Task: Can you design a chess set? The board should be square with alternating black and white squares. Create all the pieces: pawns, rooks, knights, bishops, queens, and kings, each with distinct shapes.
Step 3296:
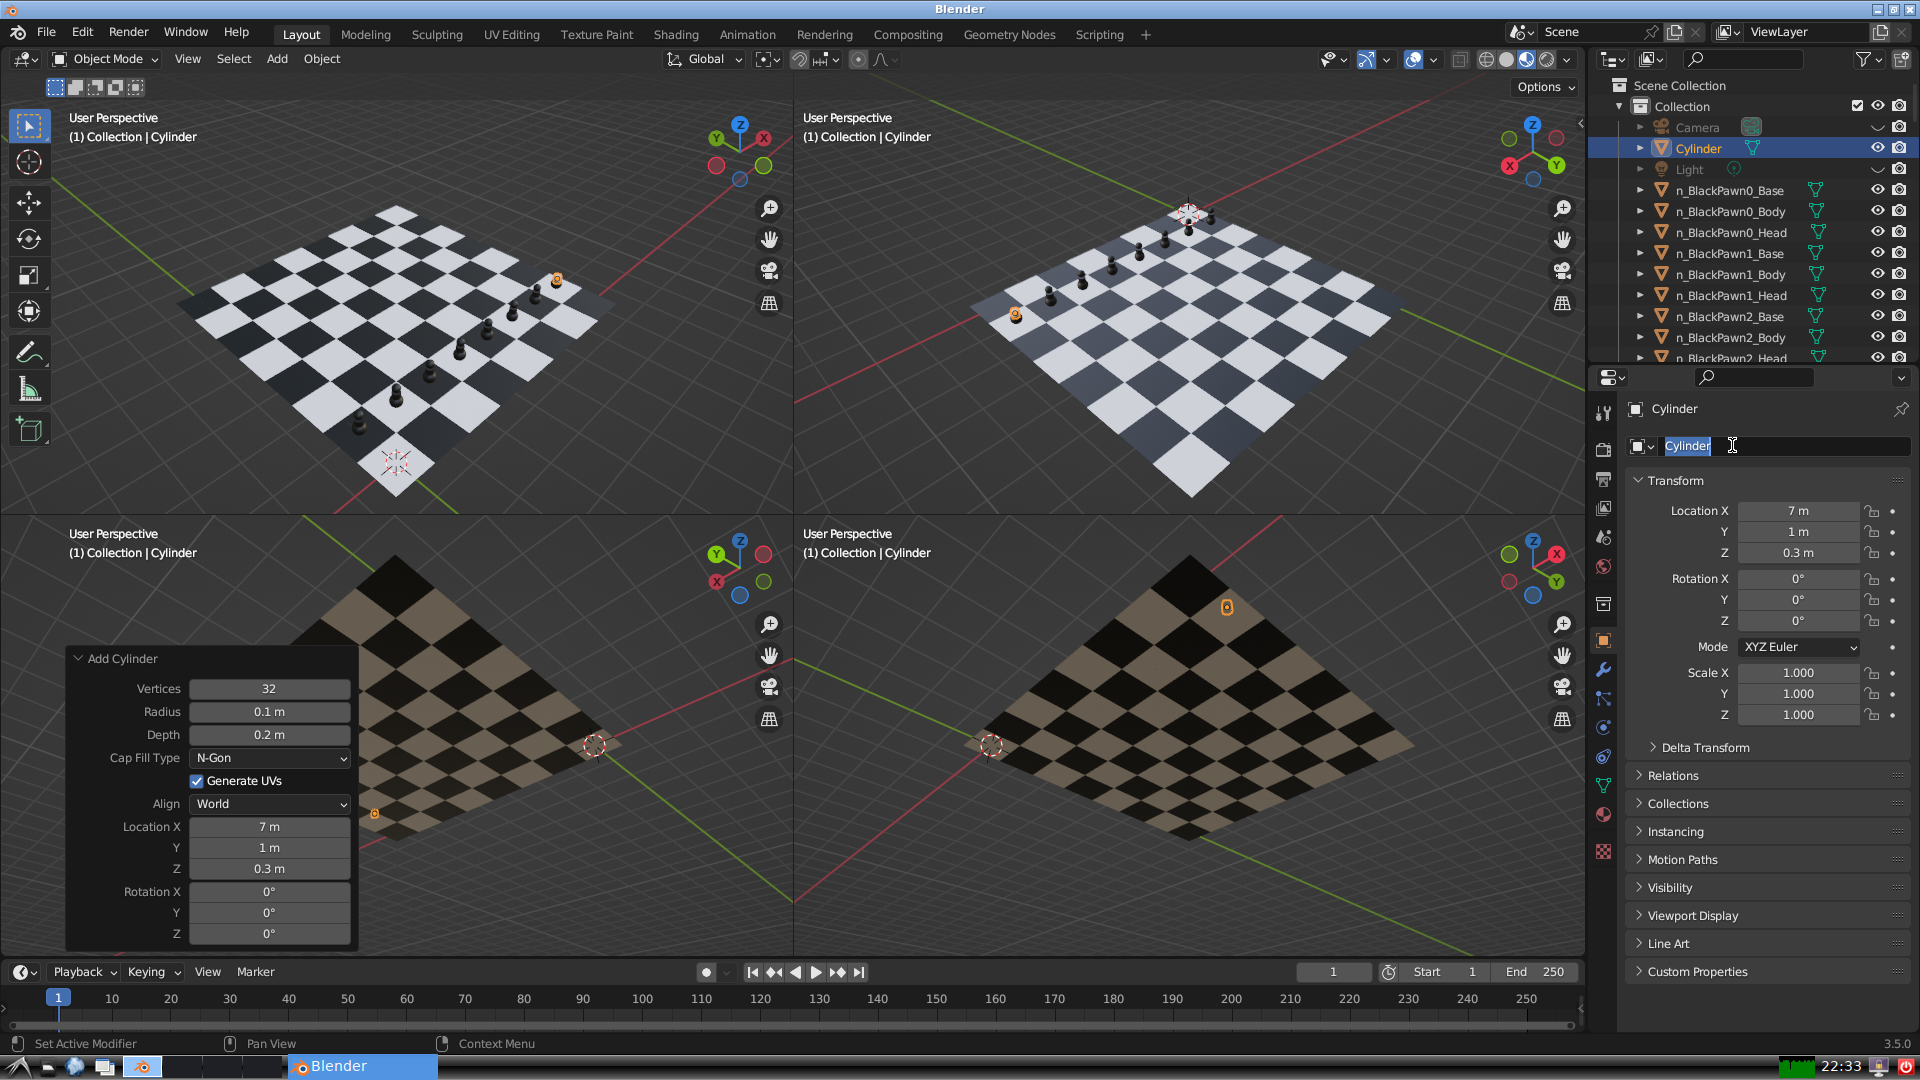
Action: input_text: n_BlackPawn7_Body